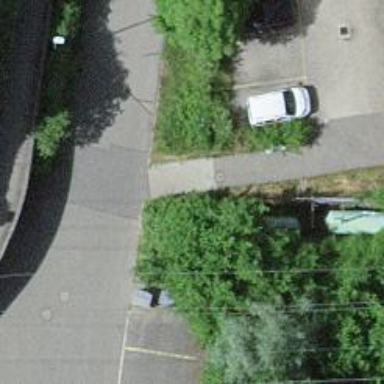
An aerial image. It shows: Asphalt footway.